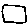
Label: square